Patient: sex F, age 76
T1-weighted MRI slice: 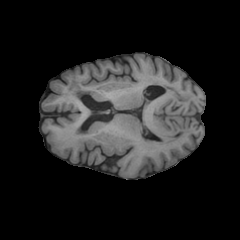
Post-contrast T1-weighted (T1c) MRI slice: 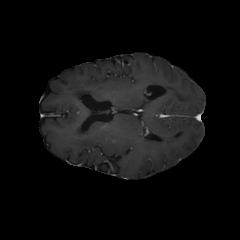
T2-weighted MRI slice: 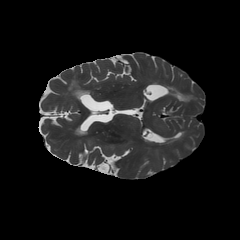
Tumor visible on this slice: no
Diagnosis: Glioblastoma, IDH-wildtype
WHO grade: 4